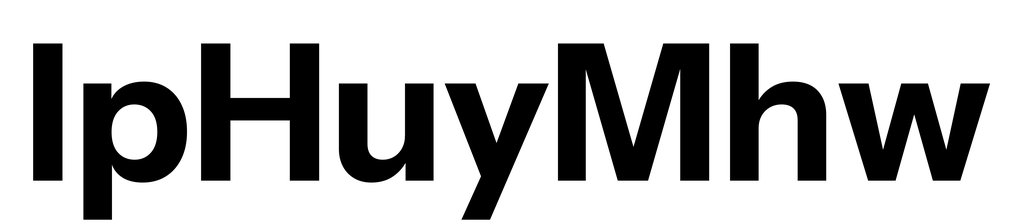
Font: InstrumentSans_Bold